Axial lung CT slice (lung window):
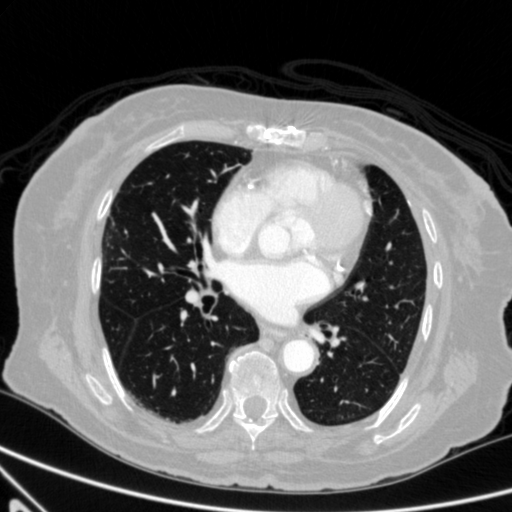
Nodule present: no